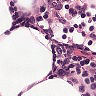
Metastatic tissue present: no